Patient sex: M
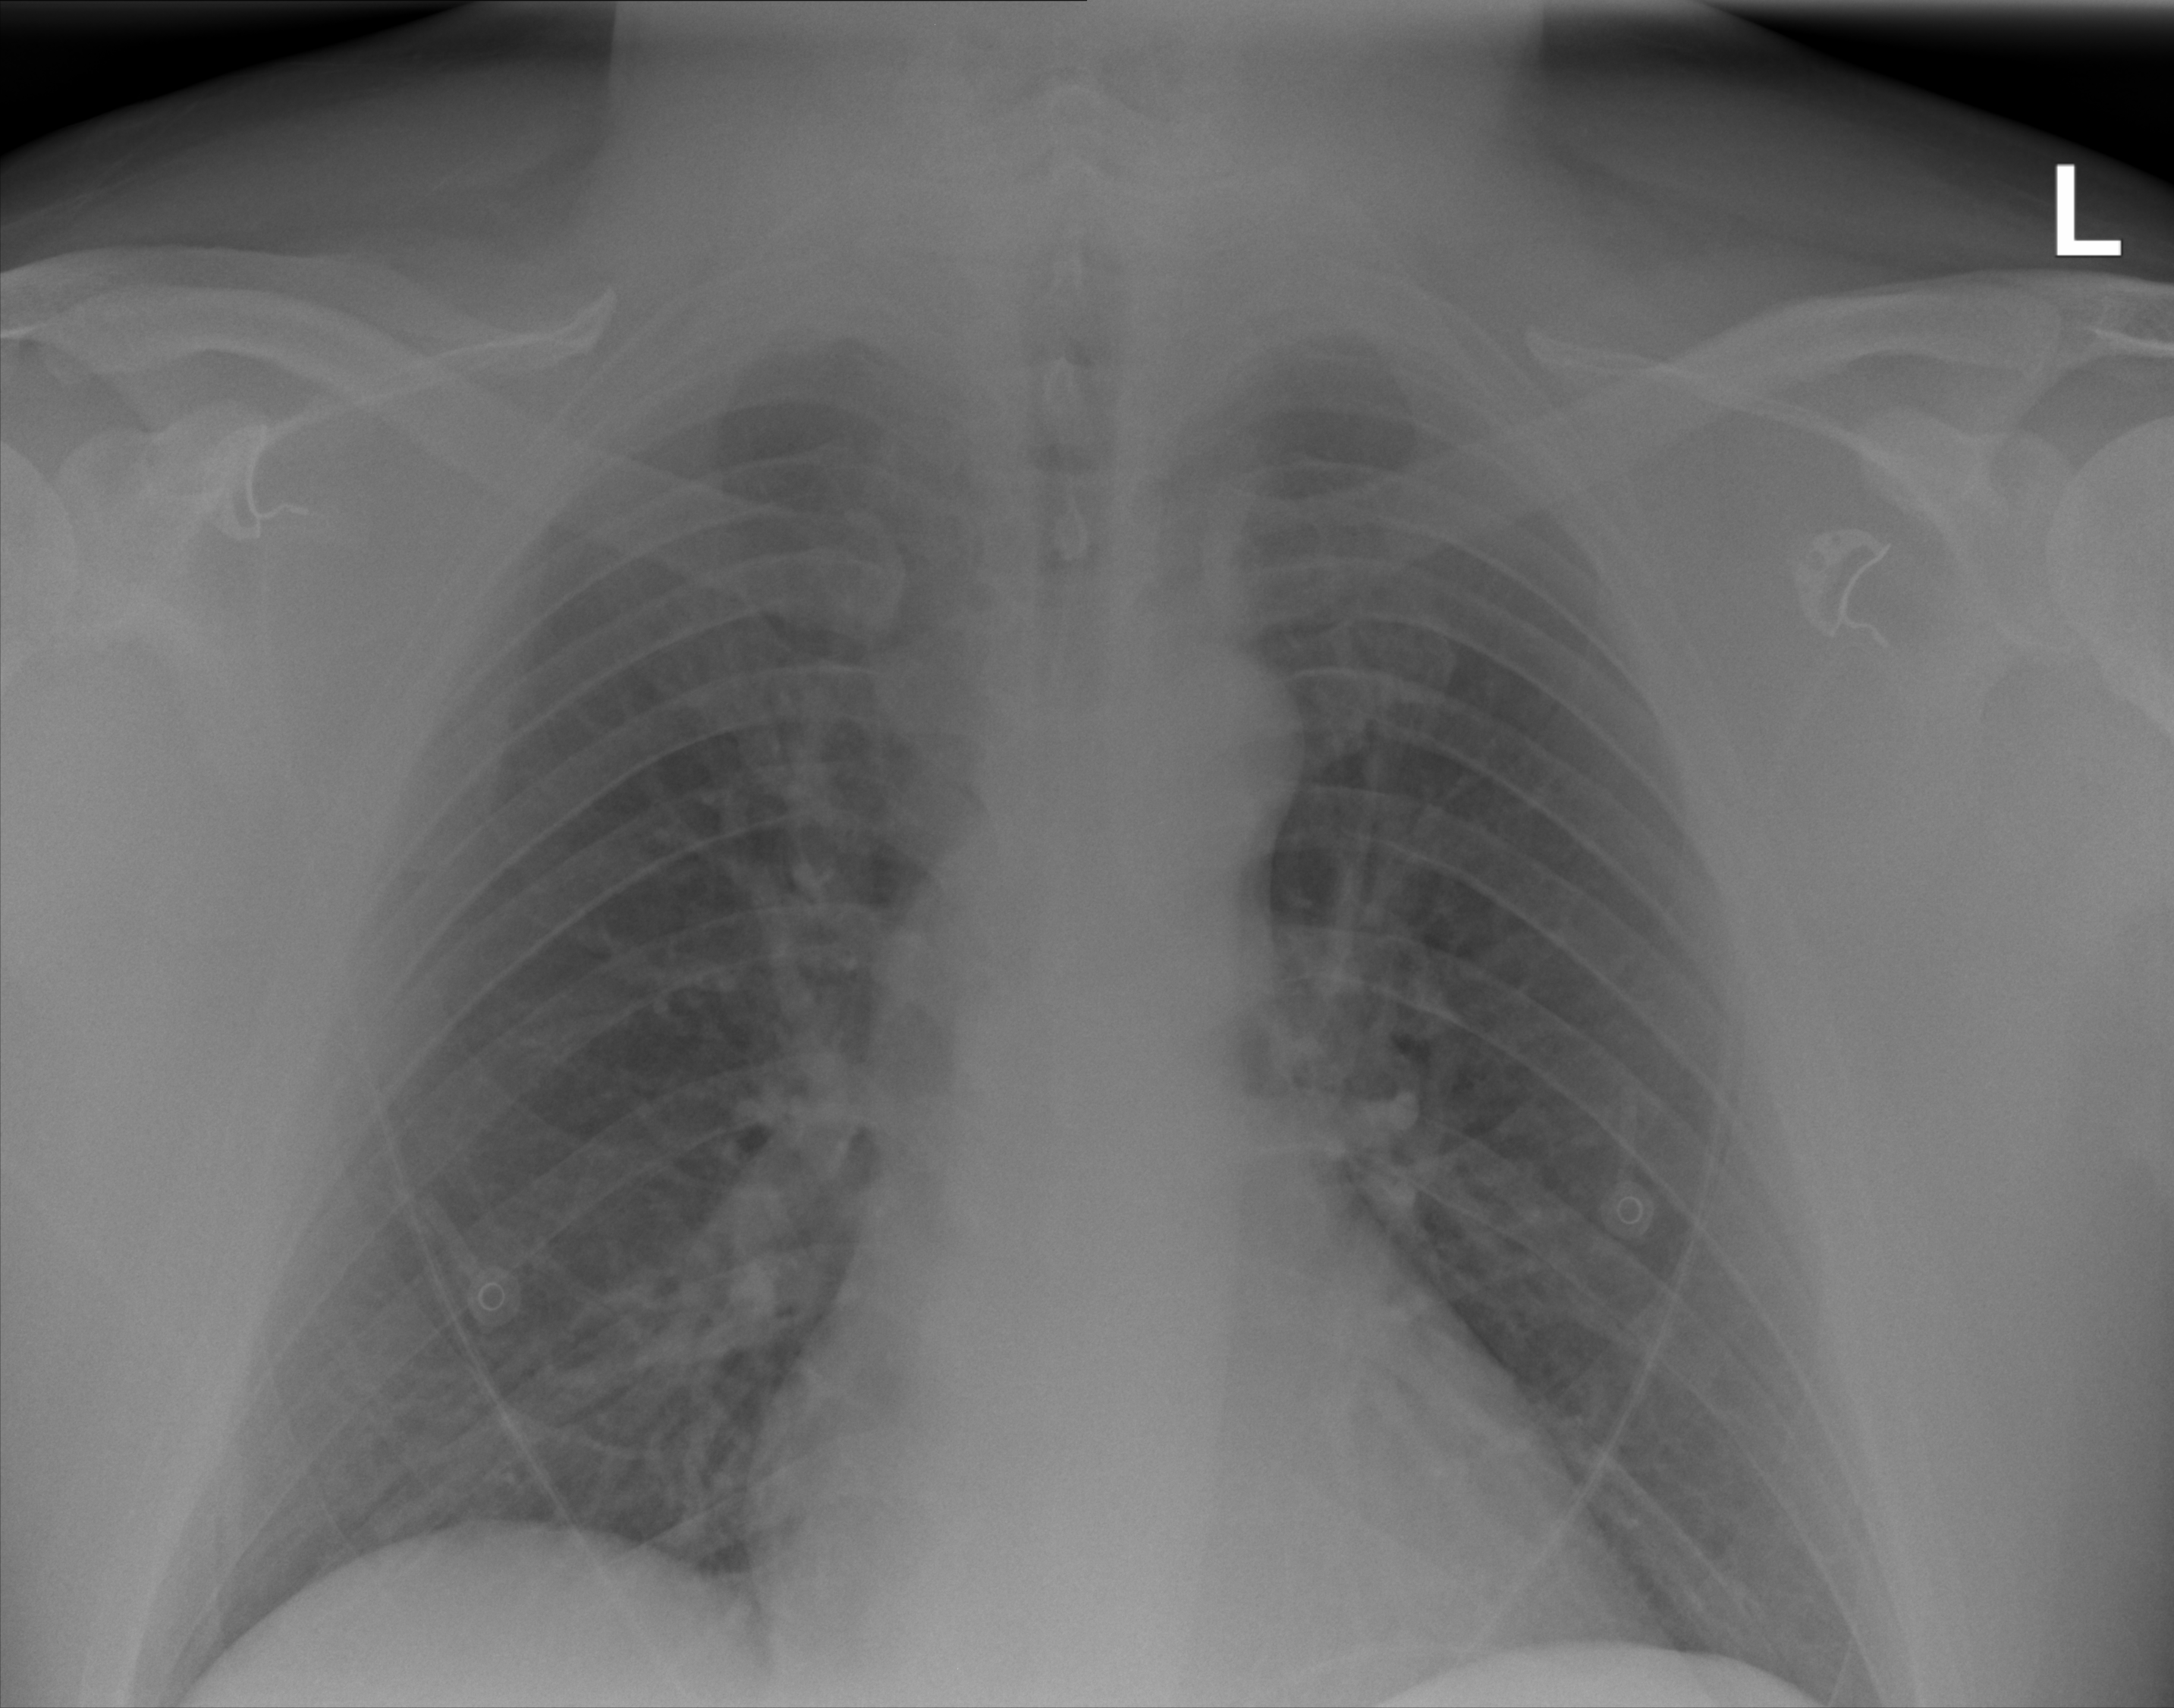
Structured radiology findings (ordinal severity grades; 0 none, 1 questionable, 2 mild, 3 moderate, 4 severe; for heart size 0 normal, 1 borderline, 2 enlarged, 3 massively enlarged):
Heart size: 0
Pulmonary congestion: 1
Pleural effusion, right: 0
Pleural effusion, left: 0
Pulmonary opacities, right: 0
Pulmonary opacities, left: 0
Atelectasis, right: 2
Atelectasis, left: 2